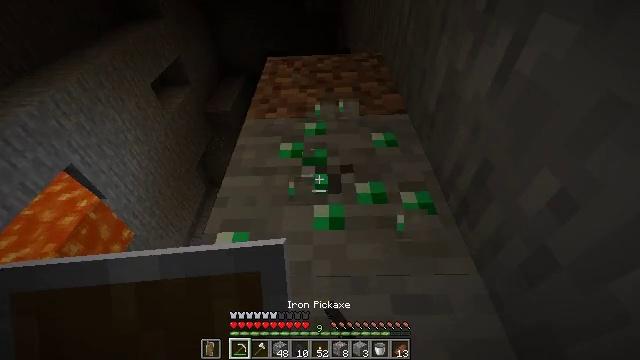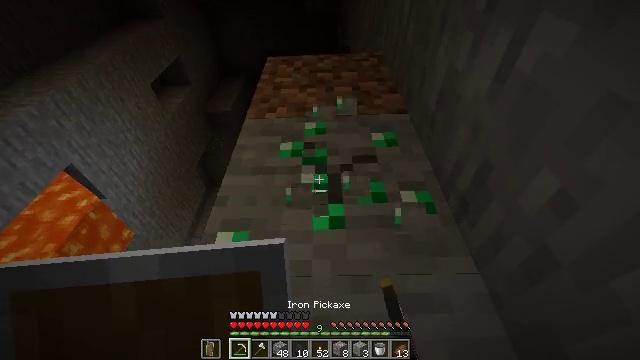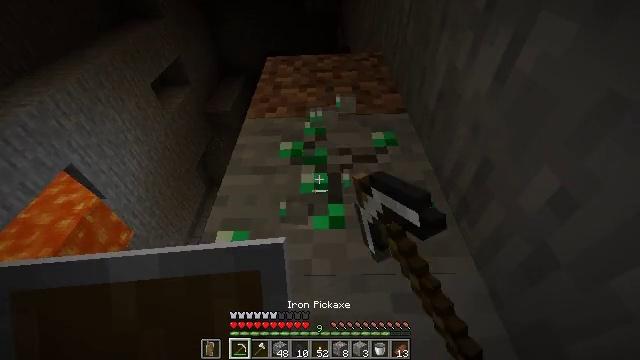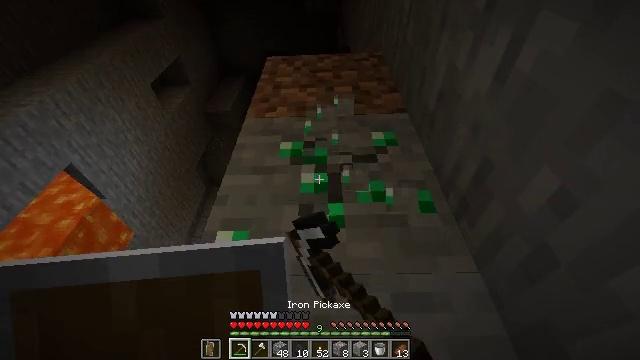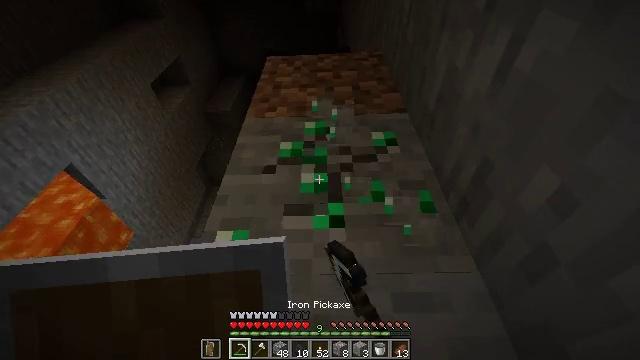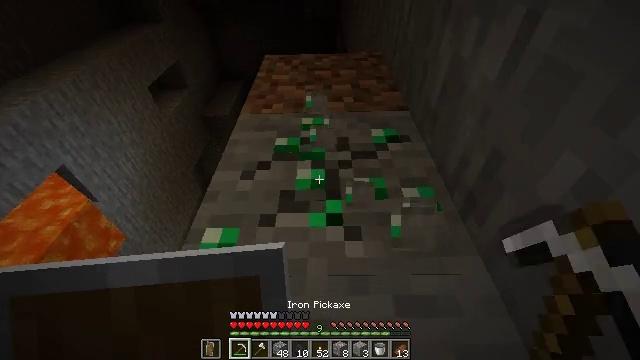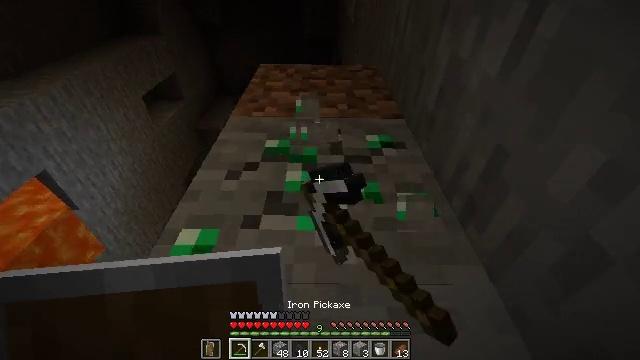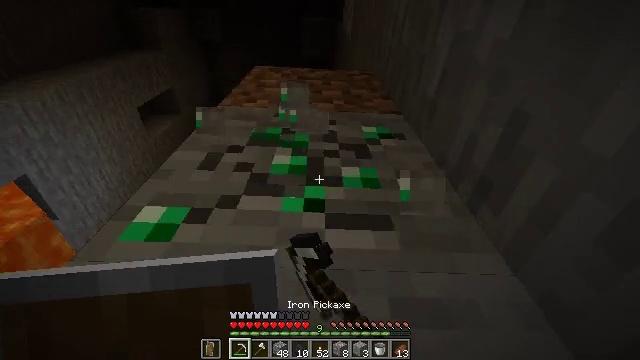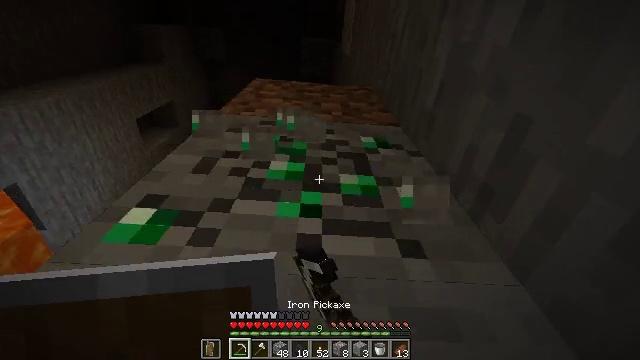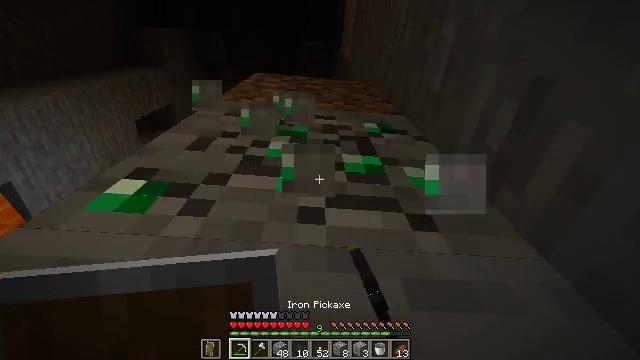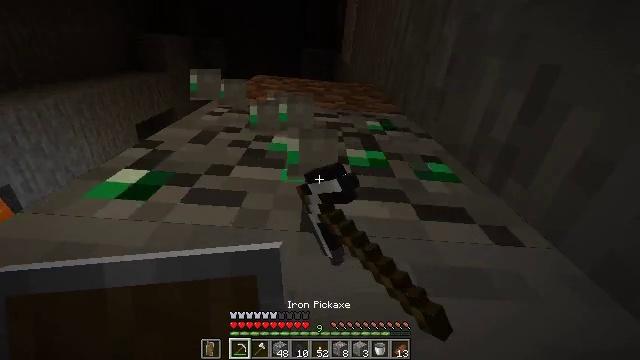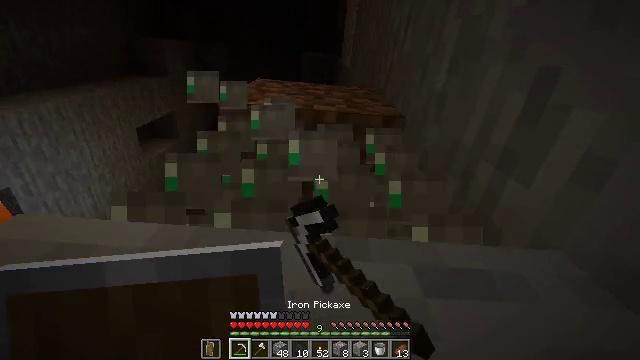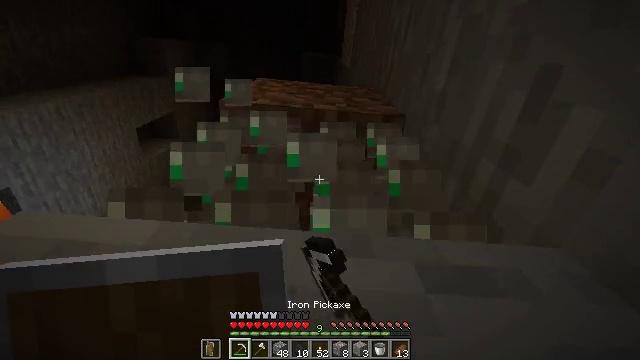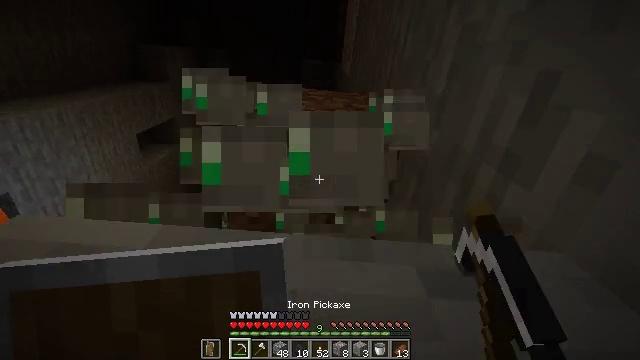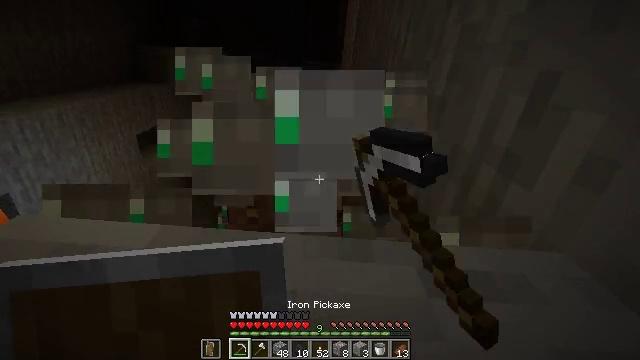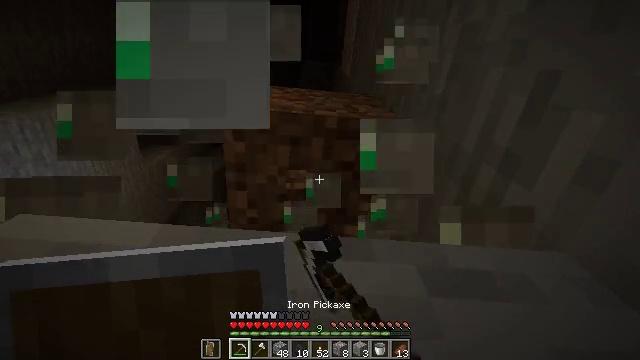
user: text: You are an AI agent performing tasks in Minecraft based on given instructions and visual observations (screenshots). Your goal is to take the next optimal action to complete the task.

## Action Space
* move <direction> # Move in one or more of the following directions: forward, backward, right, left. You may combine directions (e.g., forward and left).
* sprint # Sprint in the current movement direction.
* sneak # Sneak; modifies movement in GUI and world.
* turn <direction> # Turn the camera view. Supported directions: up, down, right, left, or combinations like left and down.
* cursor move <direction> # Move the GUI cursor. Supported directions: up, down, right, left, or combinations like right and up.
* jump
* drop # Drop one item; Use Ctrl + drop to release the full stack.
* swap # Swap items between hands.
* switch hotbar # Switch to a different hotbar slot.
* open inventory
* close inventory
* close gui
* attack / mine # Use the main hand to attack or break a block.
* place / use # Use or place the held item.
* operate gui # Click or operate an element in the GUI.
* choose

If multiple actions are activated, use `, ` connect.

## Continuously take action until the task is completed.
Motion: motion action
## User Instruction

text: Find and break the emerald ore.
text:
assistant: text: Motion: attack / mine
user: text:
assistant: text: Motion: attack / mine
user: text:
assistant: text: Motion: attack / mine
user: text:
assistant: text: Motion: attack / mine
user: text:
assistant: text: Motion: move forward, turn up, attack / mine
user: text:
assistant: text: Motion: move forward, turn right and up, attack / mine
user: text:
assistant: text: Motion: move forward, turn right and up, attack / mine
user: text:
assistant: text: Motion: turn right and up, attack / mine
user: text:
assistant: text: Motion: turn up, attack / mine
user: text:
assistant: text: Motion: turn up, attack / mine
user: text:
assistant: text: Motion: attack / mine
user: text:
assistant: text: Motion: attack / mine
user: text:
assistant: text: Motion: turn up, attack / mine
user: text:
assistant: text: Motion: attack / mine
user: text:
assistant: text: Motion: attack / mine
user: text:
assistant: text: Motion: attack / mine